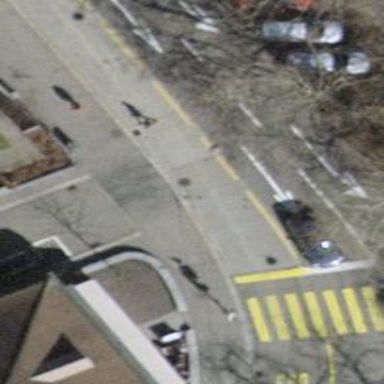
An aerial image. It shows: Unmarked crossing on the road.